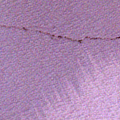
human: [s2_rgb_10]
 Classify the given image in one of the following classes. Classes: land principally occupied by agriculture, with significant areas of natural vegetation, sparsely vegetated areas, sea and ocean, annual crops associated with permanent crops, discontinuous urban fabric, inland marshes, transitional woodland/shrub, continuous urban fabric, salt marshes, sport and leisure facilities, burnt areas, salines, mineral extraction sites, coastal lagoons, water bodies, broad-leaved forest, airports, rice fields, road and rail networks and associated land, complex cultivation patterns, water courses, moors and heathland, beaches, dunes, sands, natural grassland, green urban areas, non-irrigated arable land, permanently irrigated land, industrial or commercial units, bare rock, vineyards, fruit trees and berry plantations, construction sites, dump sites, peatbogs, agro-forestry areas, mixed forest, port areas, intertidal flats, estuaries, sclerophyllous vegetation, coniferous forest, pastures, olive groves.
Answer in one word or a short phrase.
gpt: water bodies